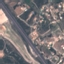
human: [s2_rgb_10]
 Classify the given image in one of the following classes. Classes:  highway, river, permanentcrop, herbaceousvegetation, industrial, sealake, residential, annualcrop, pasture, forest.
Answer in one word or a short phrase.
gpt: Highway